Question: I have three custom entities; 'Project', 'ProjectStageExternal' and 'ProjectStageInternal',I have added a workflow which will create 'ProjectStageInternal' and 'ProjectStageExternal' records when admin creates a 'Project' record.
Now I have a security roll named 'customer'. Users having this roll only read the 'Project' and 'ProjectStageExternal' records.

The problem is workflow is not working when ownership is changed to users having 'customer' security roll. Its showing this following error: 'The selected user does not have sufficient privileges to be assigned records of this type.'
what am I missing here?
Thanks.
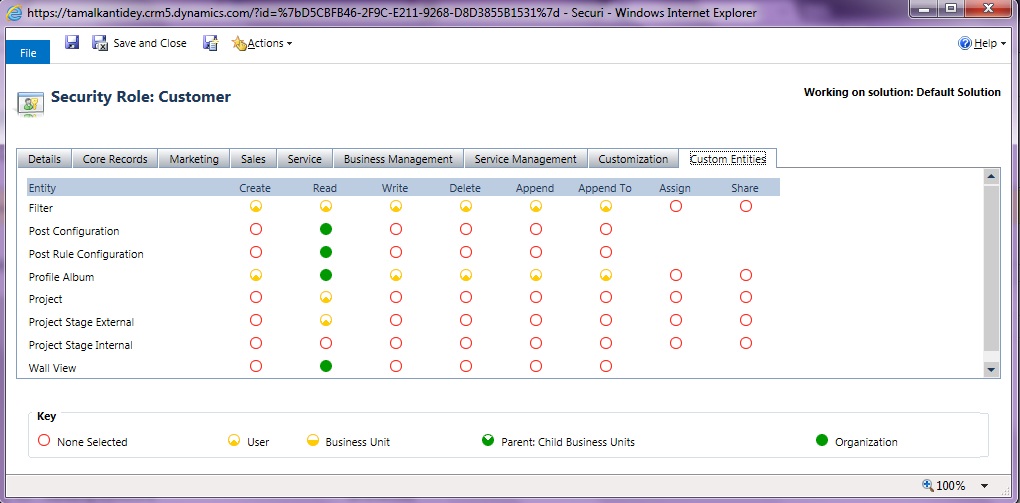
Answer: That security role has basically no permissions on those entities, so the users wont be able to do anything with them.
If you want someone to be able to assign (or have a workflow assign on their behalf) you need to grant the assign permission and probably write as well.
If you dont want to grant them those permissions, change the workflow's Scope to organisation and assign it to an admin user. That means the workflow will run with the admins permissions and security roles.